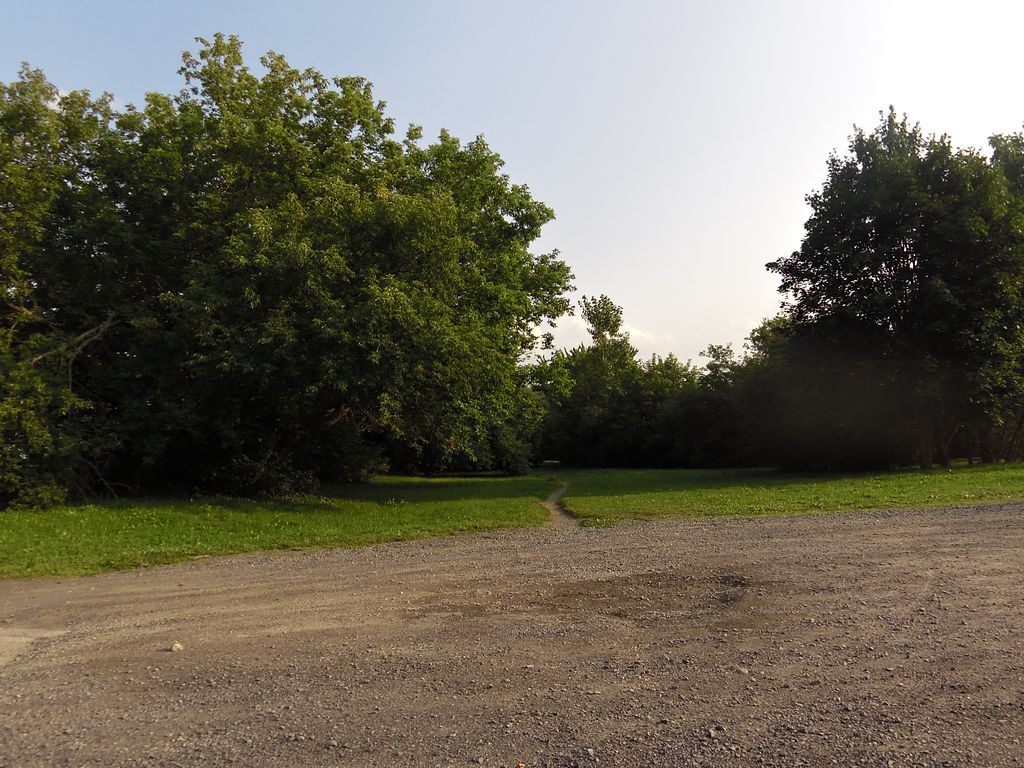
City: ottawa-gatineau